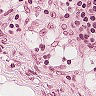
Metastatic tissue present: no